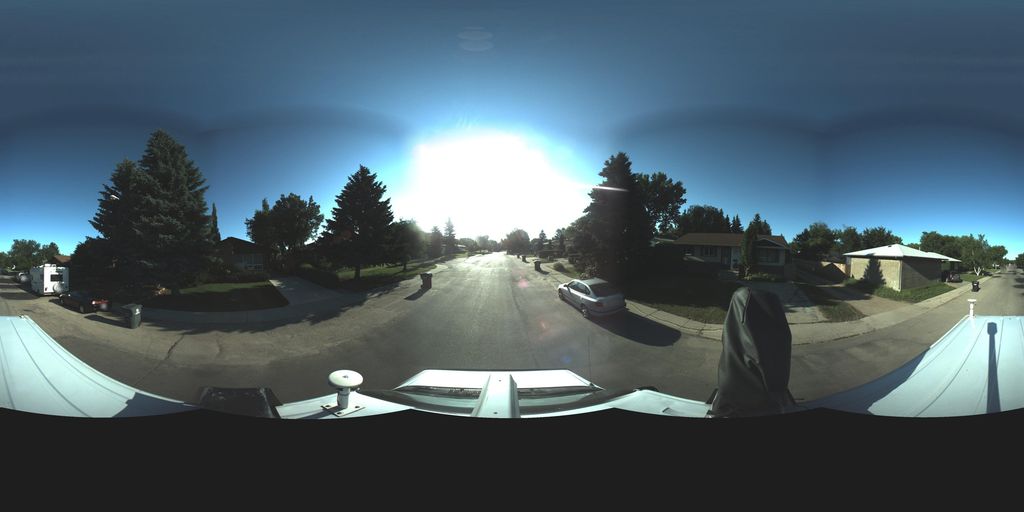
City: saskatoon